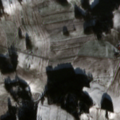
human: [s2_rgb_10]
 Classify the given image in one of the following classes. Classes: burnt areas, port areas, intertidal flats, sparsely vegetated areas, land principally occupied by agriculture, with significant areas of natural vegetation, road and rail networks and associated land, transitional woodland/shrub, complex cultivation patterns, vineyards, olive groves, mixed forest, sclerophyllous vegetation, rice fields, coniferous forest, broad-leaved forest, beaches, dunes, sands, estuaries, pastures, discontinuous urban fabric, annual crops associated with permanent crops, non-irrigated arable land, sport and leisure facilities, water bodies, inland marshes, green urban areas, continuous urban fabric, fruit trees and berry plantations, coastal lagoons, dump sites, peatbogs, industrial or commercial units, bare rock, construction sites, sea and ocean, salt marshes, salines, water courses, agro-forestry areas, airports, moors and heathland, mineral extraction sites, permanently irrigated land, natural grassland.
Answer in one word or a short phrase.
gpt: non-irrigated arable land, pastures, land principally occupied by agriculture, with significant areas of natural vegetation, coniferous forest